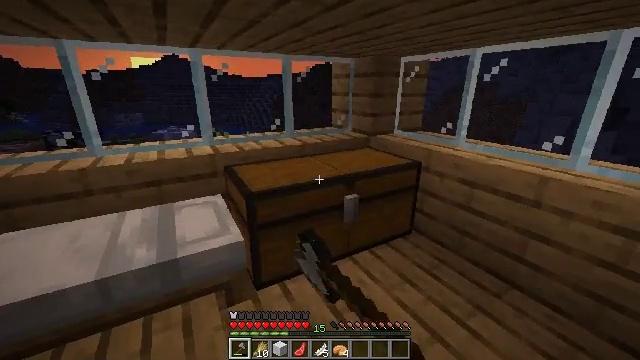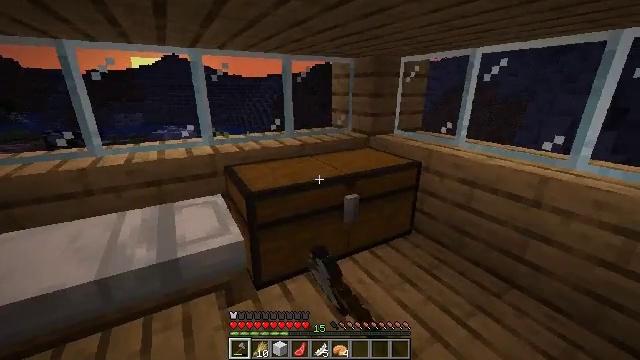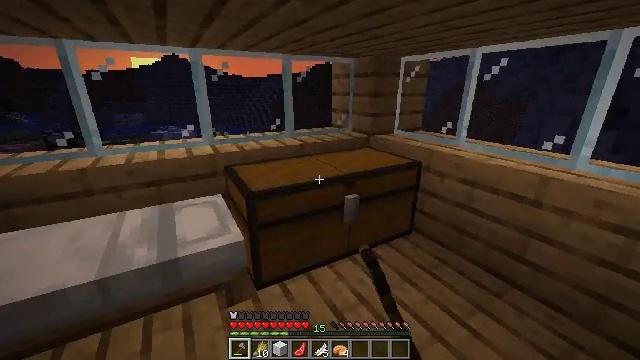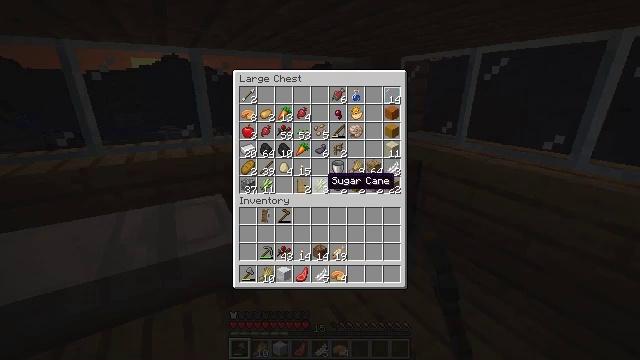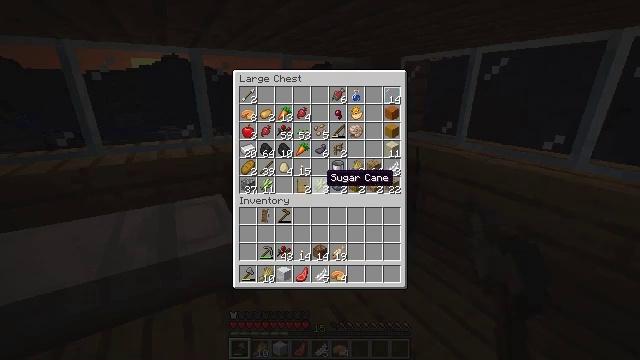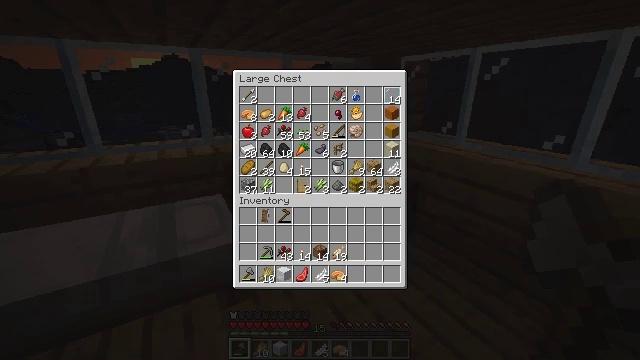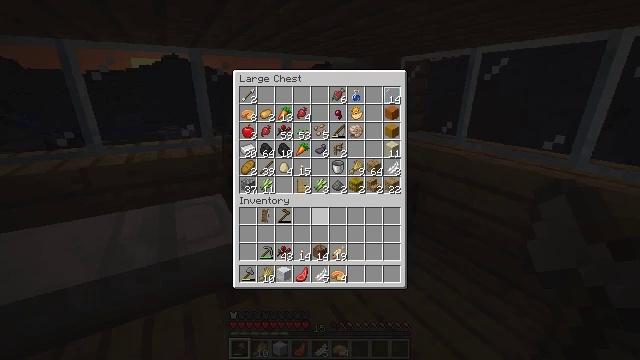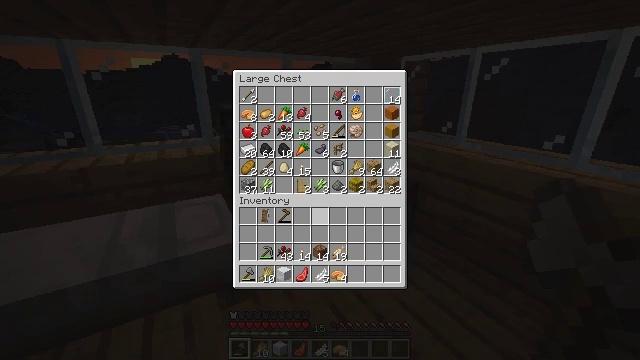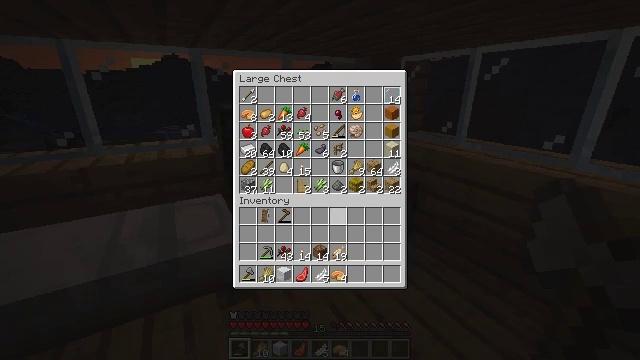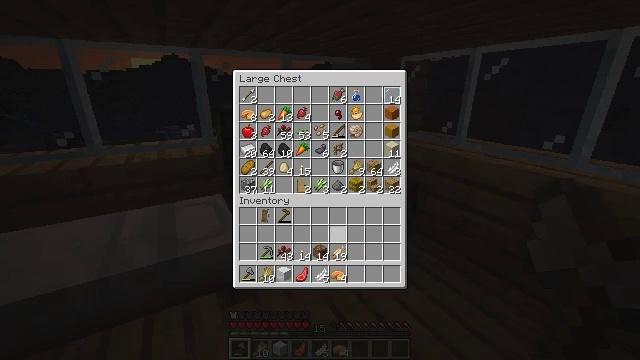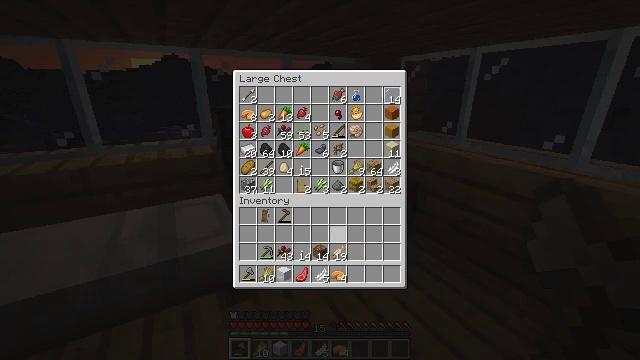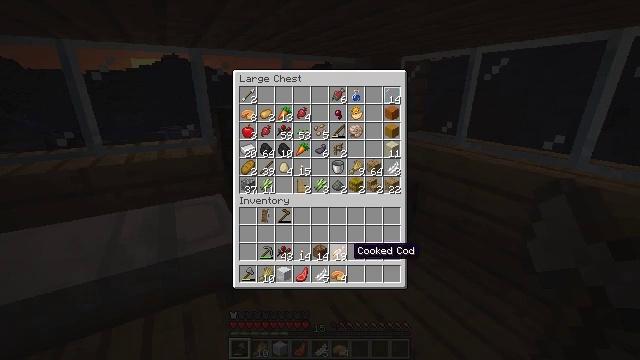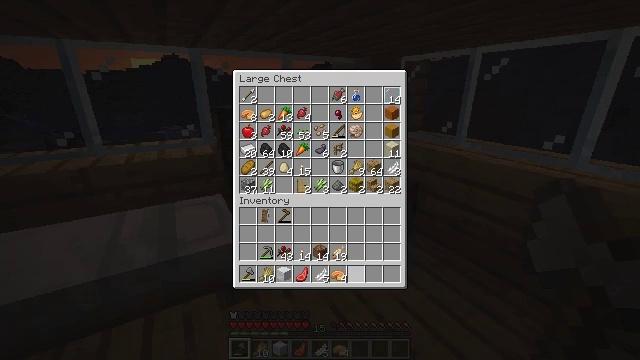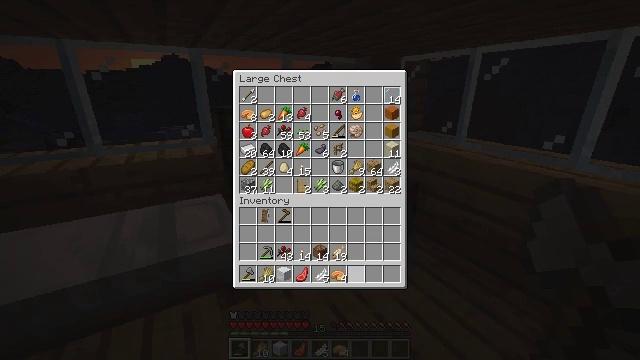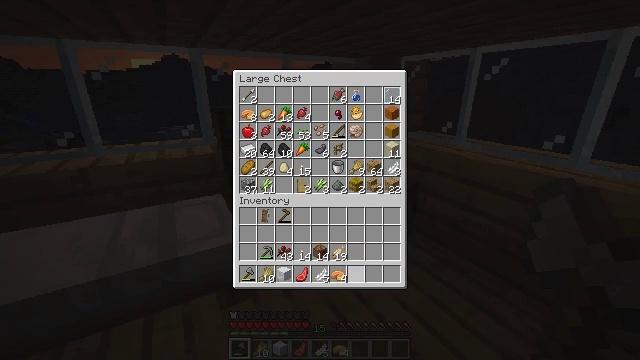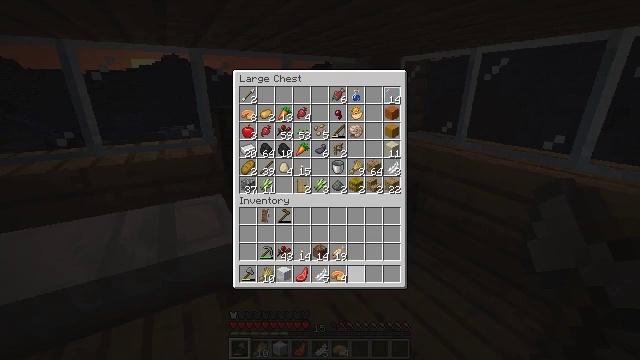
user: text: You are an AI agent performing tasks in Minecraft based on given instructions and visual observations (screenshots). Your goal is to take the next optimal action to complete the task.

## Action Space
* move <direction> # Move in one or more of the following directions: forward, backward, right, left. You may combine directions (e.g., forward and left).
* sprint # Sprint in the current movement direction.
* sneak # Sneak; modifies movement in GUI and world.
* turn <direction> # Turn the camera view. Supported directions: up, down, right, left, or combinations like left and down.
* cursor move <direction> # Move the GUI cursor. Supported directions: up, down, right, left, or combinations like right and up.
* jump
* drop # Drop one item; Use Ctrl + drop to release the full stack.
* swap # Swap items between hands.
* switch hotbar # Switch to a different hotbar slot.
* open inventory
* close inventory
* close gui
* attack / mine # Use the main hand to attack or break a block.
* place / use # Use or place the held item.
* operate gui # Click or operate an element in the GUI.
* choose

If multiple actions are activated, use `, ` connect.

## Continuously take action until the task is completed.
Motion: motion action
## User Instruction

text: Open the furnace to cook raw chicken into cooked chicken.
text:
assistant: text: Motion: no_op
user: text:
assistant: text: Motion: no_op
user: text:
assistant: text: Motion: cursor move down
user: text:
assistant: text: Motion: no_op
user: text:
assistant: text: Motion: cursor move down
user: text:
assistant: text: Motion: cursor move down
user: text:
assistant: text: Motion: cursor move down
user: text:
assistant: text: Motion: no_op
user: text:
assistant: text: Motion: no_op
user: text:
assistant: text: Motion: cursor move down
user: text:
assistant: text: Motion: cursor move right and down
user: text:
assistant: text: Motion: cursor move down
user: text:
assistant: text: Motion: no_op
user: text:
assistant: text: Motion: no_op
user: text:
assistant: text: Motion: no_op
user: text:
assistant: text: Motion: no_op
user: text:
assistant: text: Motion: no_op
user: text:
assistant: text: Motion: operate gui
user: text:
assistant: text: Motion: operate gui
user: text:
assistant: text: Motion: operate gui
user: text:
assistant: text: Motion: no_op
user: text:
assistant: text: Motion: cursor move left and up
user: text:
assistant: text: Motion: cursor move left and up
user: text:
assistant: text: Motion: cursor move left and up
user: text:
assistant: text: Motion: cursor move left and up
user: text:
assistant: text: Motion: no_op
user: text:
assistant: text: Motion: cursor move up
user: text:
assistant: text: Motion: no_op
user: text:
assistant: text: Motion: no_op
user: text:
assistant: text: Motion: no_op